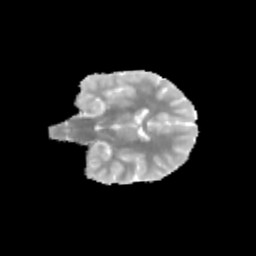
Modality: MD
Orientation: coronal
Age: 12
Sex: female
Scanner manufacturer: siemens
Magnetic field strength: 3 T
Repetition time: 3.8 s
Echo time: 0.07 s